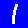
Digit: 1